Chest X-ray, AP view. Patient: 53 years old, sex F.
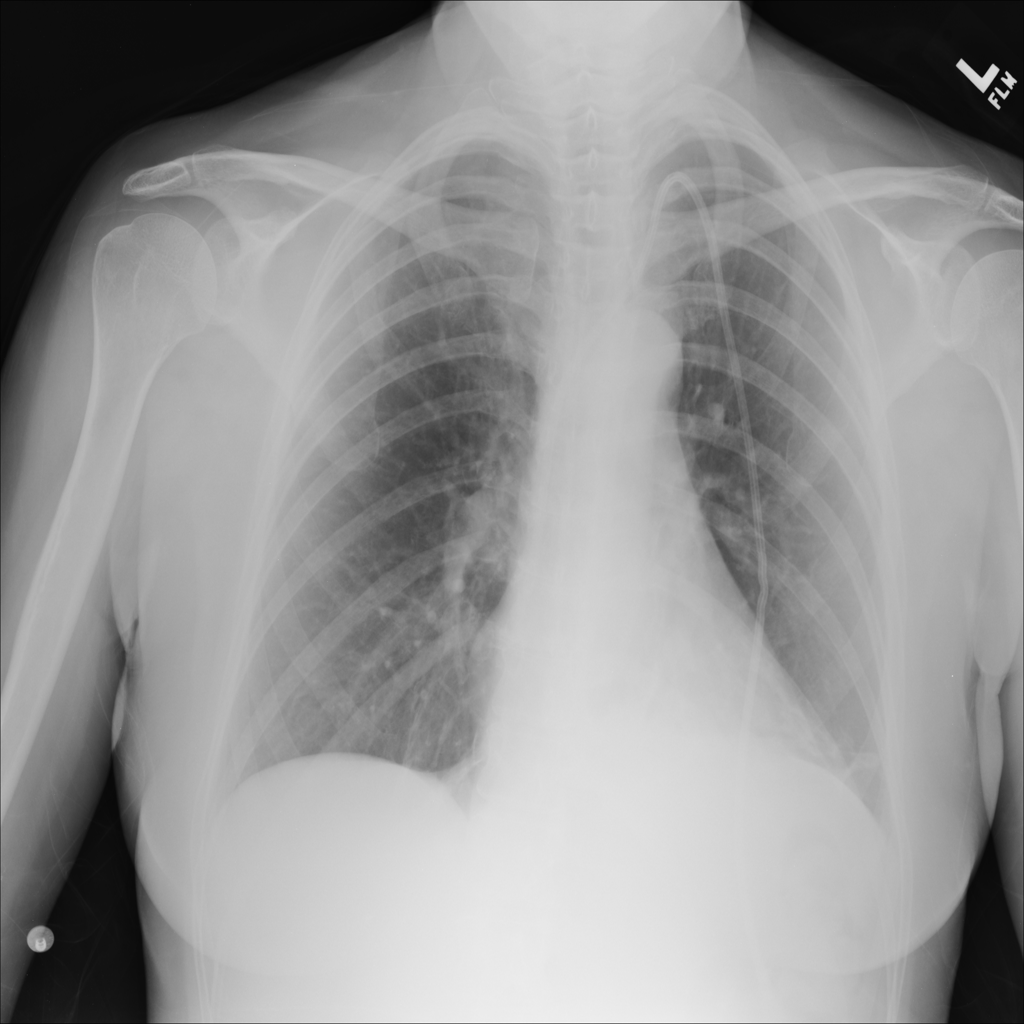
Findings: No Finding